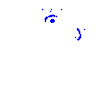
Particle: kaon